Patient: sex M, age 67
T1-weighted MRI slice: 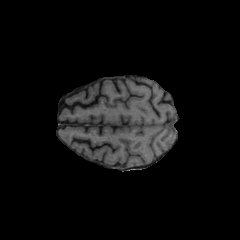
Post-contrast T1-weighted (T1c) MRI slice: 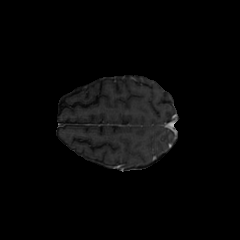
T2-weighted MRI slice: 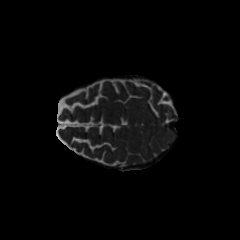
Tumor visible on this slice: no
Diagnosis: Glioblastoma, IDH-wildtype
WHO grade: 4